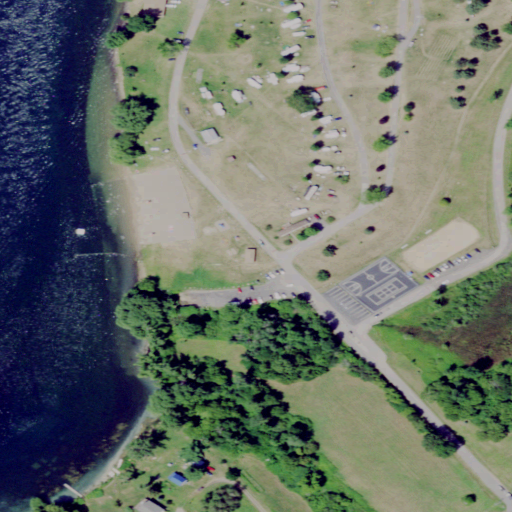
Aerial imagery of beach in New York named Lisbon Beach containing pasture, open water, open development, deciduous forest, low intensity development, medium intensity development, evergreen forest, and woody wetlands